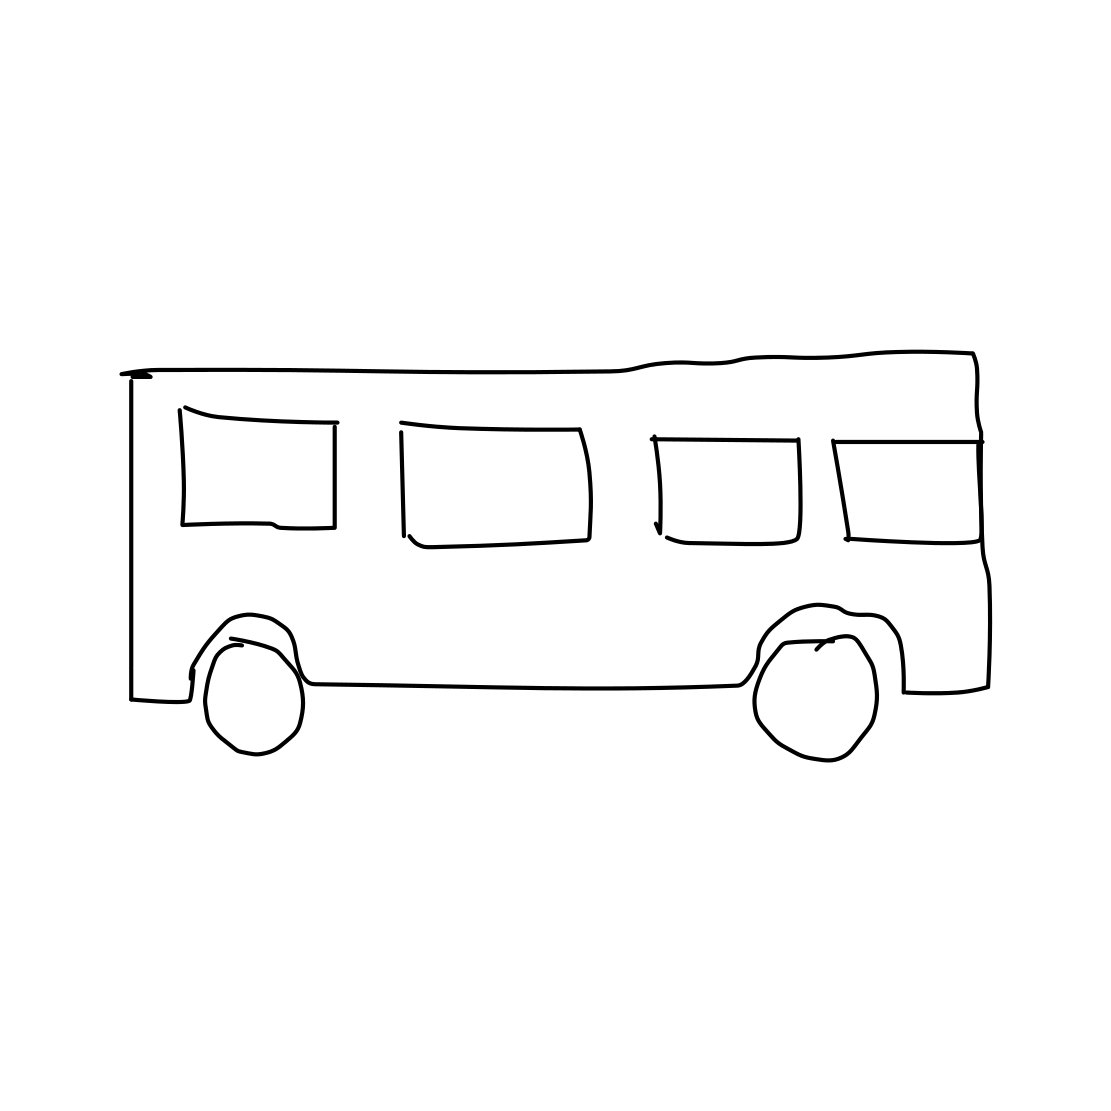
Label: bus